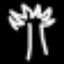
Label: palm tree